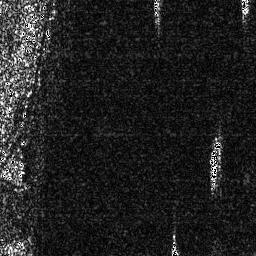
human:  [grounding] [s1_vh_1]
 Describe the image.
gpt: In the satellite image, there is  <ref>1 medium ship </ref> <box>[[80, 53, 87, 74, 0]]</box> located at right.